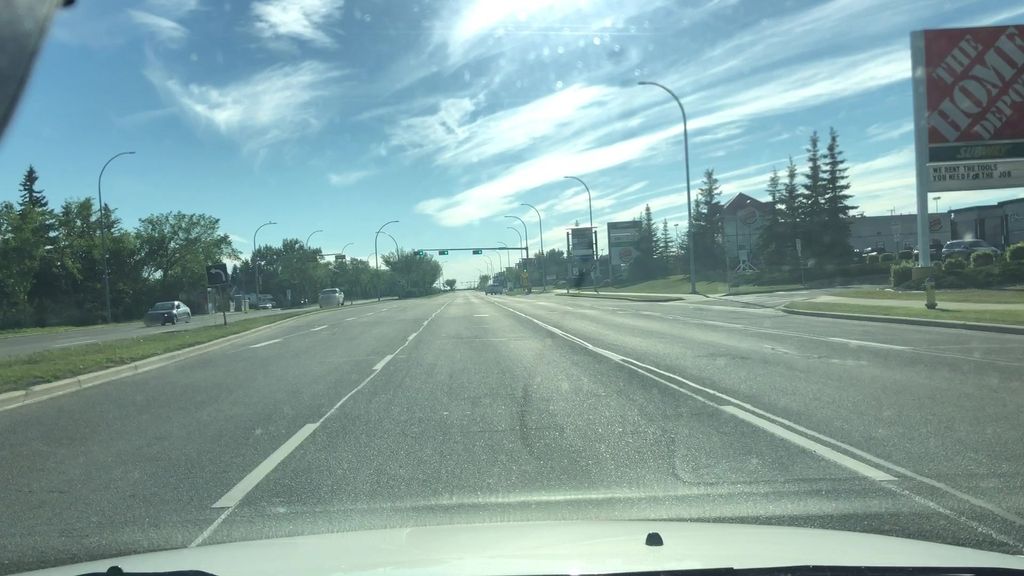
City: edmonton